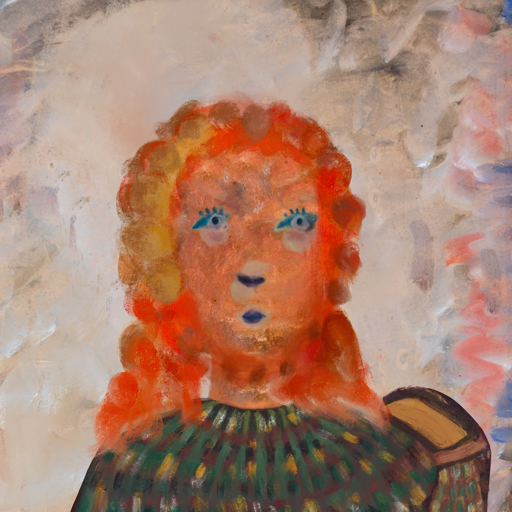
Background: Roy_Bahadur, Head And Neck Front: Boggyland, Face Front: Hill_Girl, Bust: After_Raid, Hair Front: Rupkatha, Head Accessory: Blank, Second Necklace: Blank, Necklace: Blank, Baby: Blank